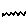
Label: zigzag